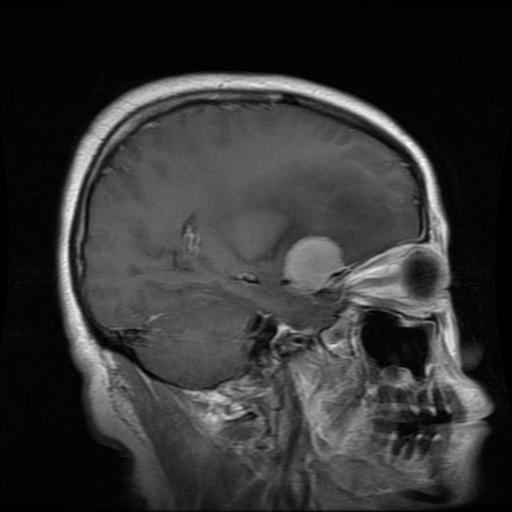
Label: meningioma